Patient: sex F, age 75
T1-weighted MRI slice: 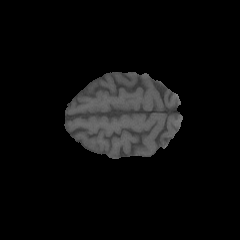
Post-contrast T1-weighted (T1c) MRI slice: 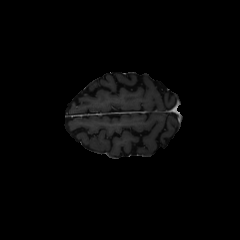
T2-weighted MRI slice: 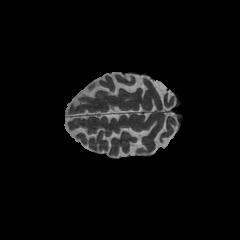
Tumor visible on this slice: no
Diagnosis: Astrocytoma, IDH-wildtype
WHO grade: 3